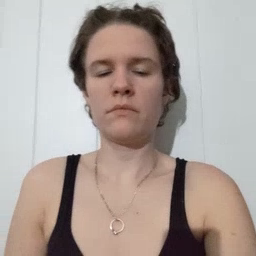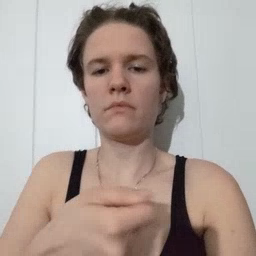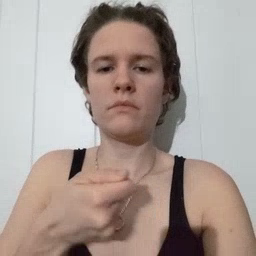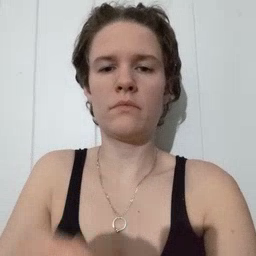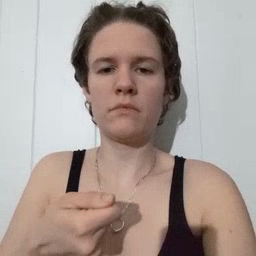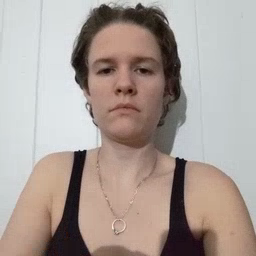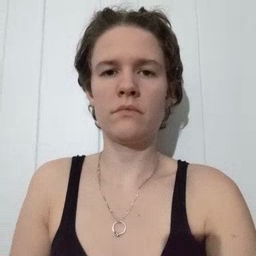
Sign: vacuum